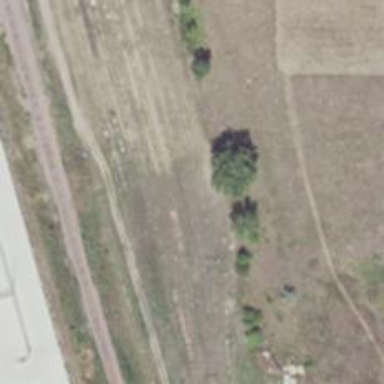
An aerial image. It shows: Railway yard used for servicing trains.